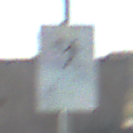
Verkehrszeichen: Verkehrshelfer
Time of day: MorningAfternoon
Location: Outdoor (Suburban)
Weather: Clear
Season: NotSpecified
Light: Natural